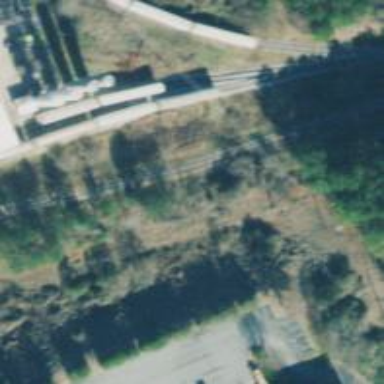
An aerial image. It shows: Railway spur service.